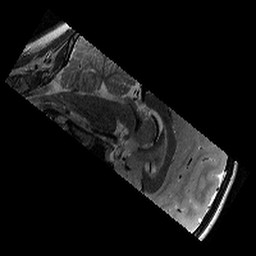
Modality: T2w
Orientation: sagittal
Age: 12
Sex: male
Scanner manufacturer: siemens
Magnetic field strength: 3 T
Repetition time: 9.23 s
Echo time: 0.067 s